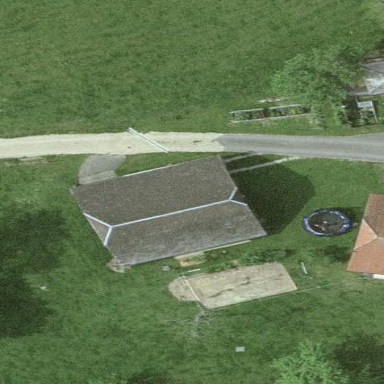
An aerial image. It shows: Barn.